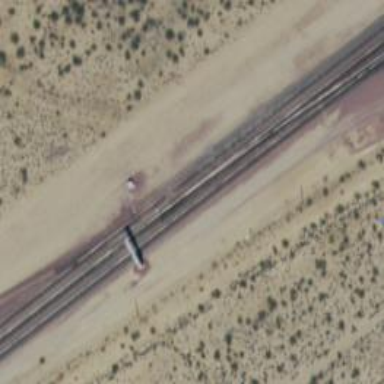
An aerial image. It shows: Railway signal.